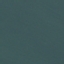
Land use / land cover: SeaLake